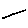
Label: line